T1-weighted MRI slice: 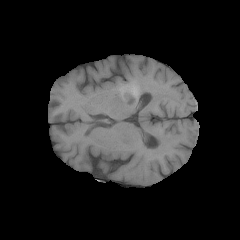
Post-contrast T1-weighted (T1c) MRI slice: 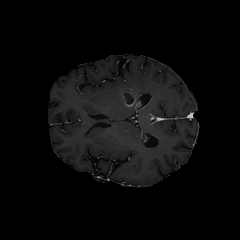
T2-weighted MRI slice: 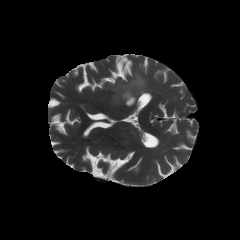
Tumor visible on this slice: yes